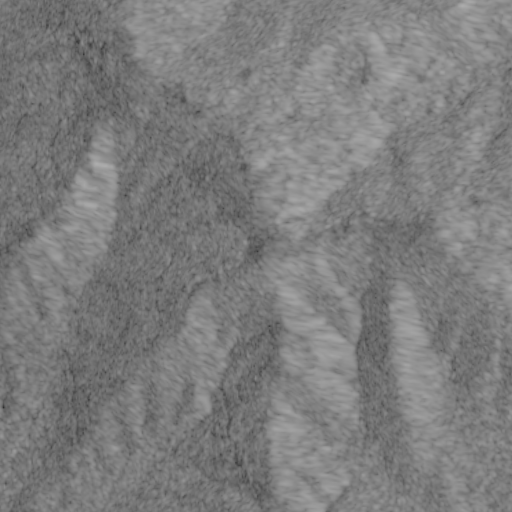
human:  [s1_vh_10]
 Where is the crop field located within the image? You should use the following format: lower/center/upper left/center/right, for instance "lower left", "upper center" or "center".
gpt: The crop field is located in the lower right of the image.
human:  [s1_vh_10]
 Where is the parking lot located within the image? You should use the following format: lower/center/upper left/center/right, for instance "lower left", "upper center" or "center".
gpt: The parking lot is located in the lower center of the image.
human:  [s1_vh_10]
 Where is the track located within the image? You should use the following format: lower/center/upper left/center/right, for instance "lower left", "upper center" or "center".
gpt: There is no track in the image.

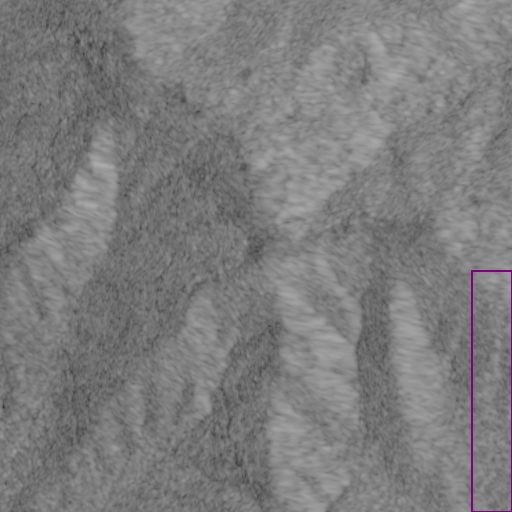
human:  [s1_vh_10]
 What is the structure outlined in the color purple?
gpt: The structure outlined in purple is a crop field.
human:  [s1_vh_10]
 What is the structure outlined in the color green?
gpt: There is no green outline.